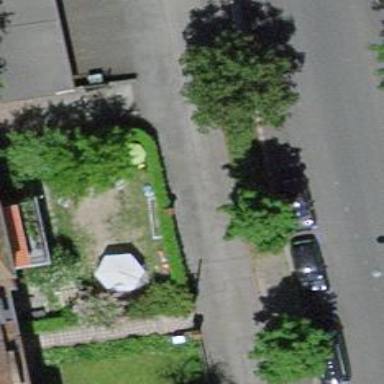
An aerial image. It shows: Avenue lined with trees.